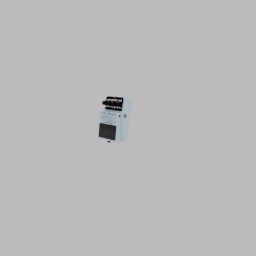
Label: electronics